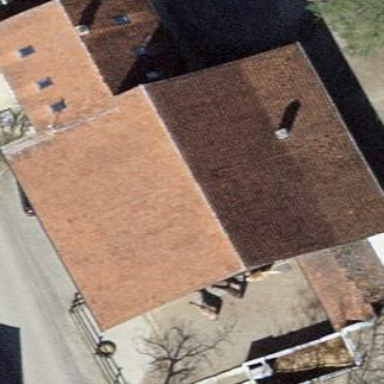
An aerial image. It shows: Farm building.